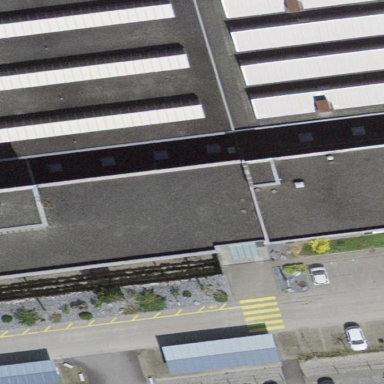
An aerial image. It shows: Building.